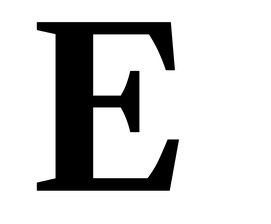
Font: LibreCaslonText_Bold